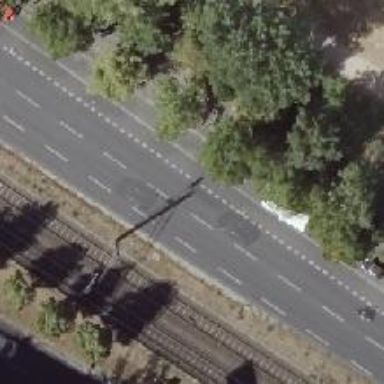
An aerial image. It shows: Primary highway with dual carriageway and asphalt surface. There is lane for right parking and asphalt cycleway on the right side.